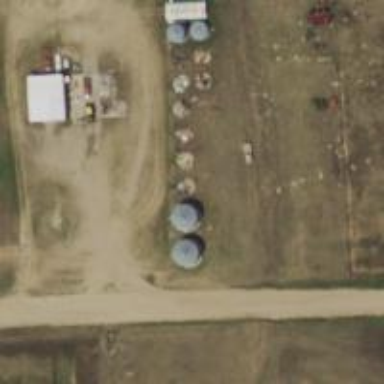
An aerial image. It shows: Silo.